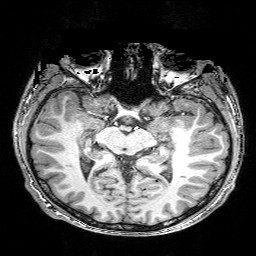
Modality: T1w
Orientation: coronal
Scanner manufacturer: siemens
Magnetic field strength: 3 T
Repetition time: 0.02 s
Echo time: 0.005 s